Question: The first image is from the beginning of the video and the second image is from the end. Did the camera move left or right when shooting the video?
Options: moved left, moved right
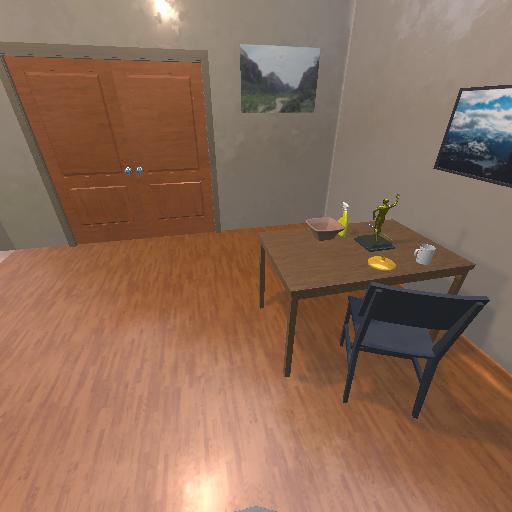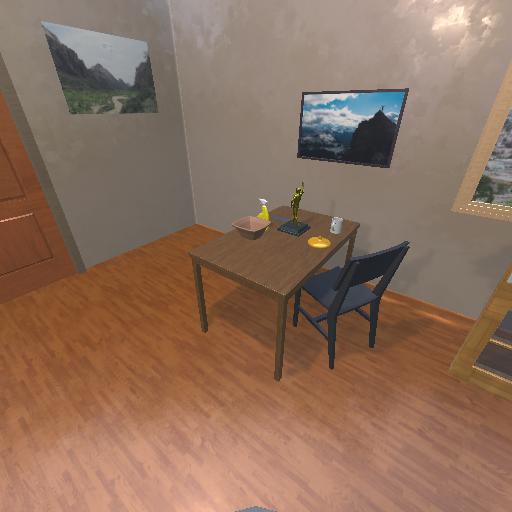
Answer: moved left